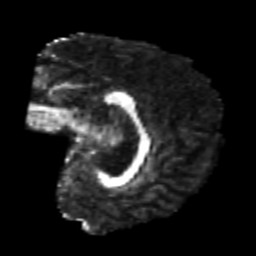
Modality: FA
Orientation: sagittal
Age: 25
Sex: male
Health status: healthy
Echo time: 0.074 s